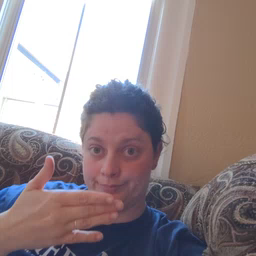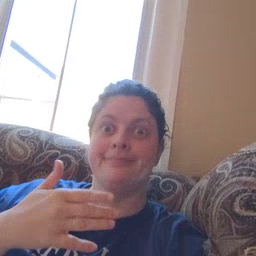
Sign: pencil